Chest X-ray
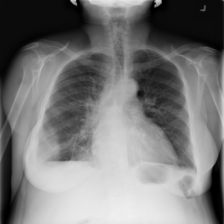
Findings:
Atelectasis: negative
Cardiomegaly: negative
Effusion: negative
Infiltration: negative
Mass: negative
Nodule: negative
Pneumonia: negative
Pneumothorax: negative
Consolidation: negative
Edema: negative
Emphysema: negative
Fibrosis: negative
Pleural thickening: positive
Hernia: negative